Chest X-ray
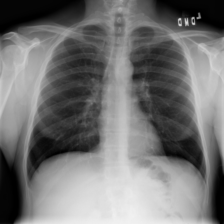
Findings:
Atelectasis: negative
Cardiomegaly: negative
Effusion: negative
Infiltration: negative
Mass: negative
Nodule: negative
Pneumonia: negative
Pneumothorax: negative
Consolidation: negative
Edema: negative
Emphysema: negative
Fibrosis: negative
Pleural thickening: negative
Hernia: negative